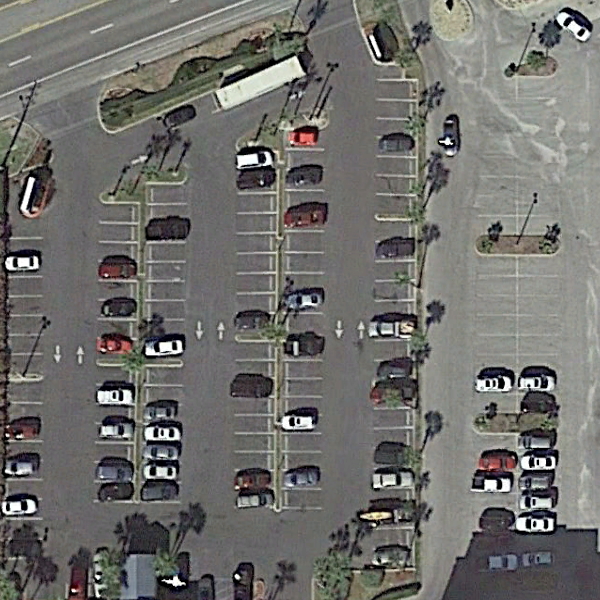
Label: Parking